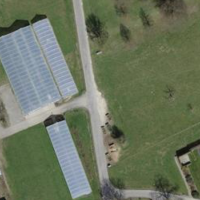
EUNIS habitat code: 55
Species observed at this site:
Circaea lutetiana